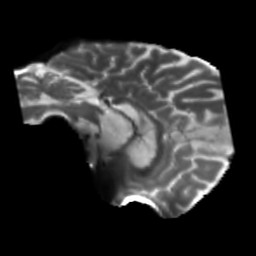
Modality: T2w
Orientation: sagittal
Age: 58
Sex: male
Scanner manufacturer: siemens
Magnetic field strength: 3 T
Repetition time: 5.25 s
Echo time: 0.08 s